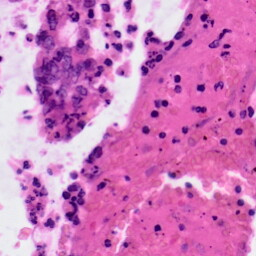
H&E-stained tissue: Colon